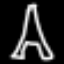
Label: The Eiffel Tower